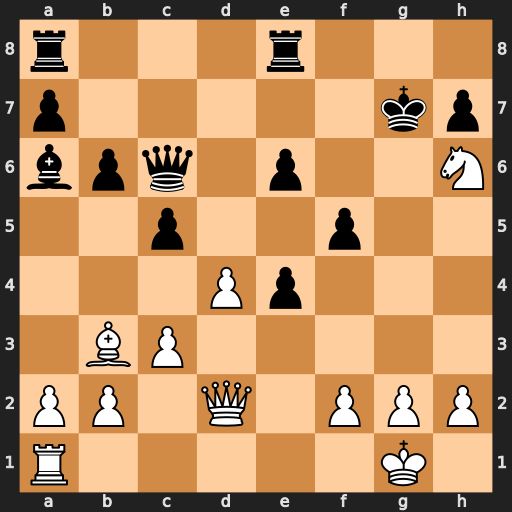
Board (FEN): r3r3/p5kp/bpq1p2N/2p2p2/3Pp3/1BP5/PP1Q1PPP/R5K1
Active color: w
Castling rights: -
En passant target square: -
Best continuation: Qg5+ Kh8 Qf6#